Interaction volume radius: 5 \u00c5
Interaction volume height: 35 \u00c5
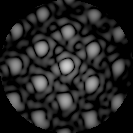
Disorder parameter: 0.1791